Question: This may be an easy task, but I cant figure it out.
This is a 2d game using the LWJGL library. I've created the player using openGL and the bullets with openGL. The bullets go 90 degrees more to the right.
Classes:
<URL>
<URL>
<URL>
<URL>
<URL>

So, how can I fix that? If its only adding 90 degrees can you tell me how?
Thanks
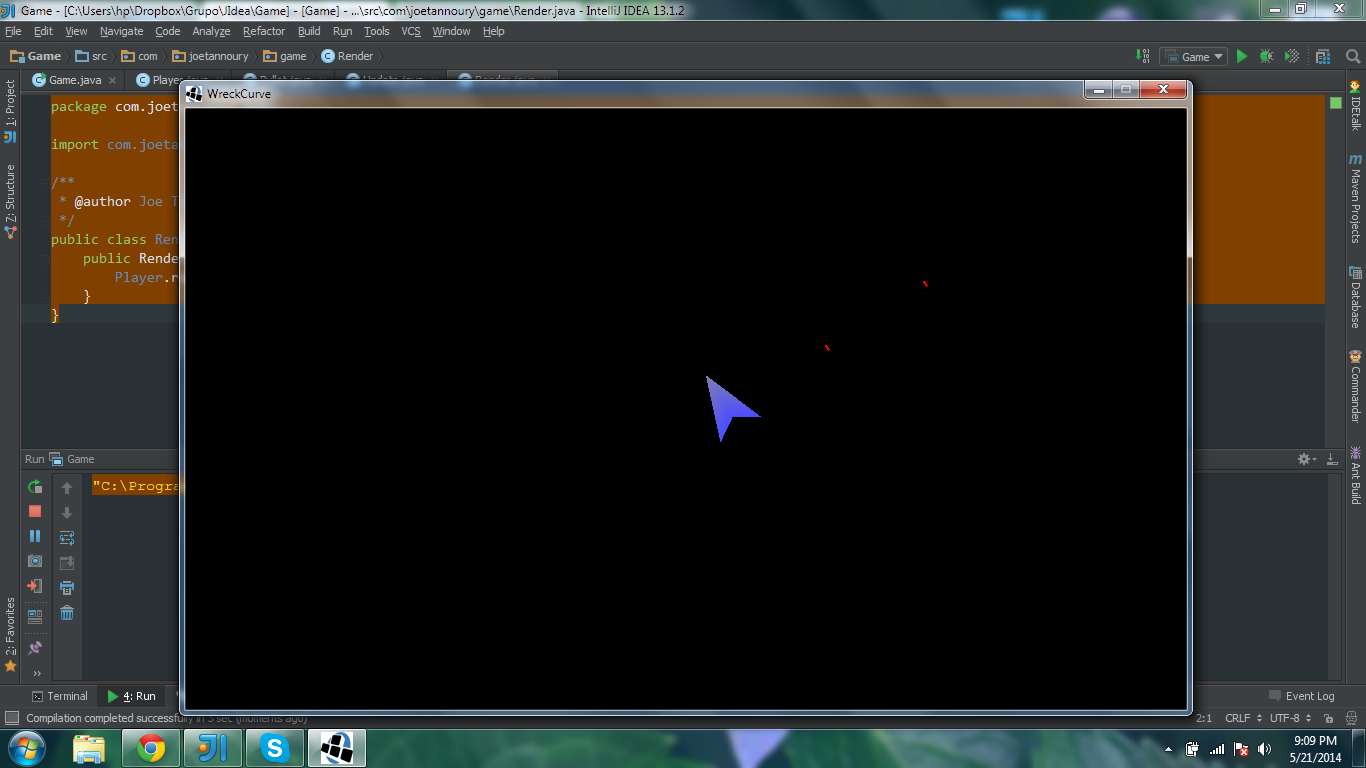
Answer: LWJGL uses radians, so you need to add 90 to your degree value before converting to radians.